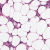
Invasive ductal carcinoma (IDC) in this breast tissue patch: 1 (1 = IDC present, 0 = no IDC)